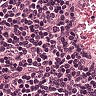
Metastatic tissue present: no